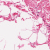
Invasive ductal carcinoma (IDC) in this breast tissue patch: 0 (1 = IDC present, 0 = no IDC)